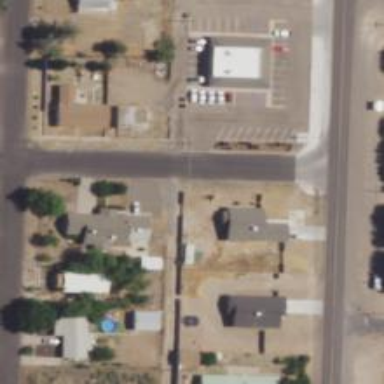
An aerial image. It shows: Alleyway designated as service road.